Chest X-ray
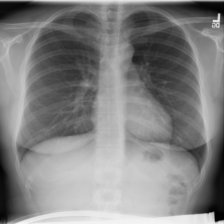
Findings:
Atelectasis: negative
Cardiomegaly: negative
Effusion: negative
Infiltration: negative
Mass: negative
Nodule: negative
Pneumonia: negative
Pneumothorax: negative
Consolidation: negative
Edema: negative
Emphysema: negative
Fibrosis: negative
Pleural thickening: negative
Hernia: negative